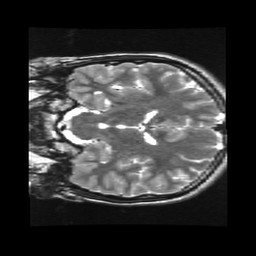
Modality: T2w
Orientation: coronal
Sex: male
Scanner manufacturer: ge
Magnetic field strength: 3 T
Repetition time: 5 s
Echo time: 0.1012 s